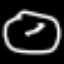
Label: clock